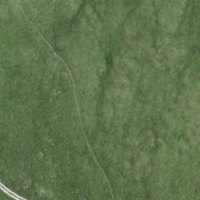
EUNIS habitat code: 26
Species observed at this site:
Eriophorum angustifolium